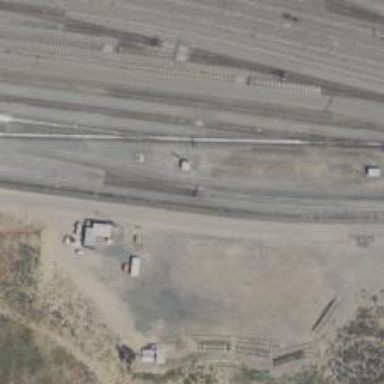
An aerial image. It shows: Railway yard in service.